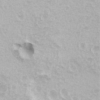
Label: not_dusty